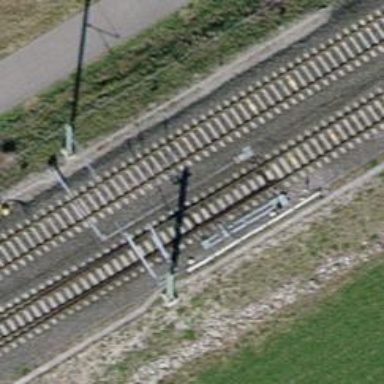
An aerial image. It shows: Railway switch.